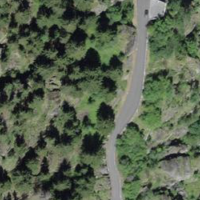
EUNIS habitat code: 50
Species observed at this site:
Parnassius apollo
Dactylorhiza sambucina